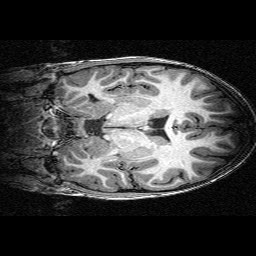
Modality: T1w
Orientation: coronal
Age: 11
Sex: male
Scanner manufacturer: siemens
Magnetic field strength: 3 T
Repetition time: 2.3 s
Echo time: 0.00336 s